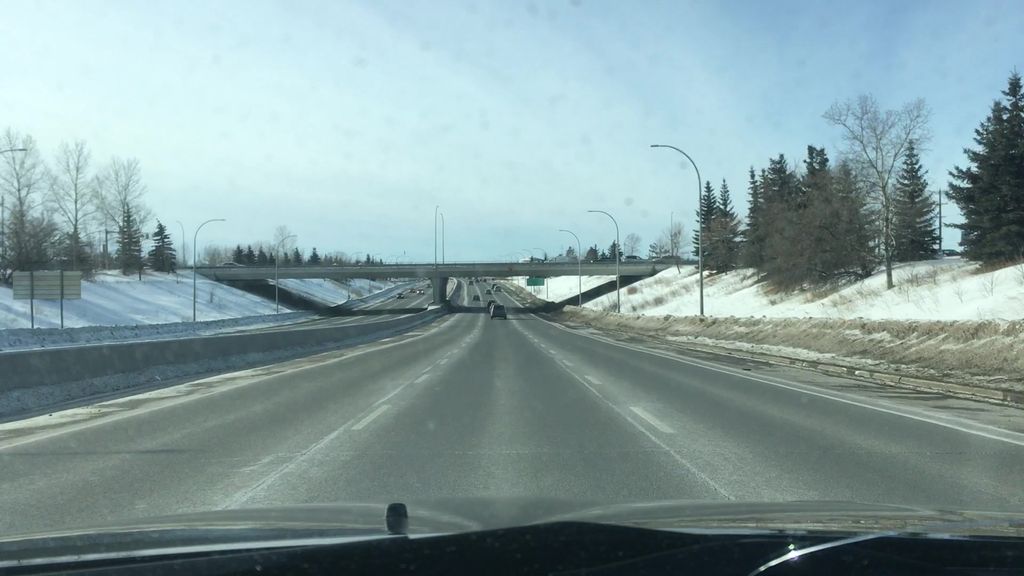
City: edmonton